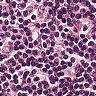
Metastatic tissue present: no